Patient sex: M
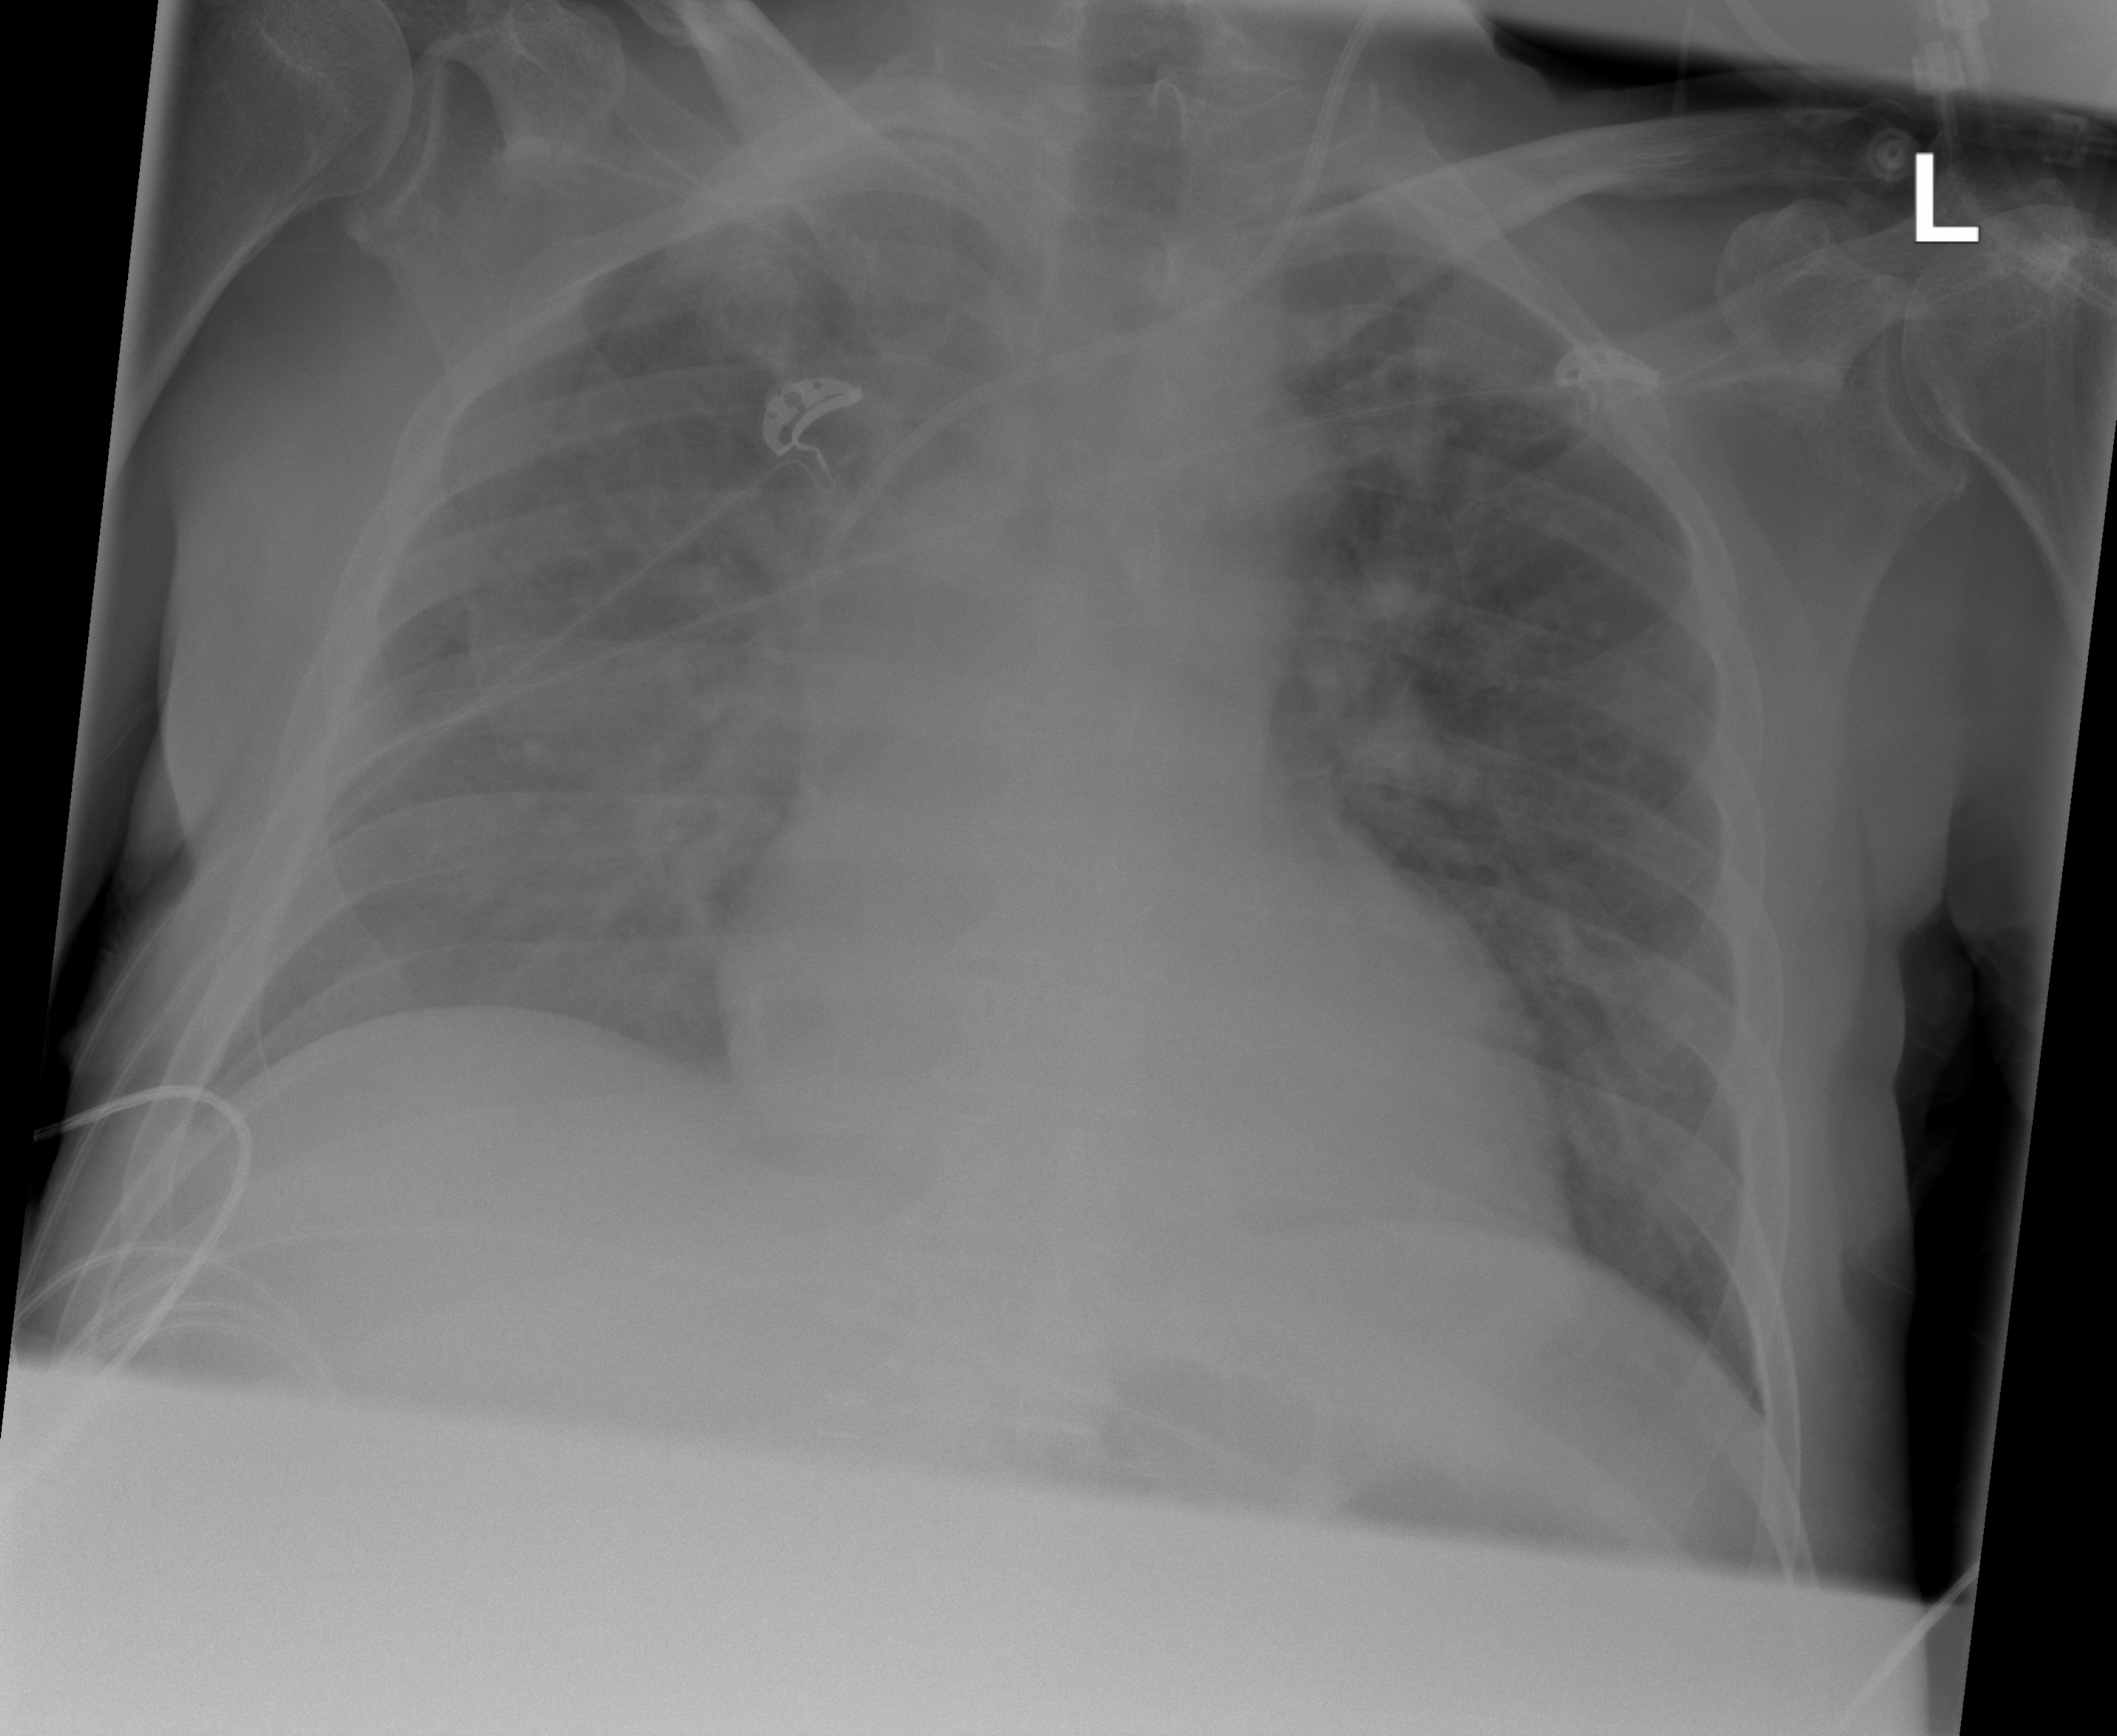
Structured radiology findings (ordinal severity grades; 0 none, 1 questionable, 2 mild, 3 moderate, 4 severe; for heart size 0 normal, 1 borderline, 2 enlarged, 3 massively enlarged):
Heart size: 2
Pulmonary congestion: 2
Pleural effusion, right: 2
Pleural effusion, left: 0
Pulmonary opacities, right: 2
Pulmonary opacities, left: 0
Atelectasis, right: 2
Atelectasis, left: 1